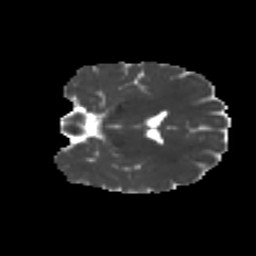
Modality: MD
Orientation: coronal
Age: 28
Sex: female
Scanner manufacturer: ge
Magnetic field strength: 3 T
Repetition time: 7.8 s
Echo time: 0.0606 s